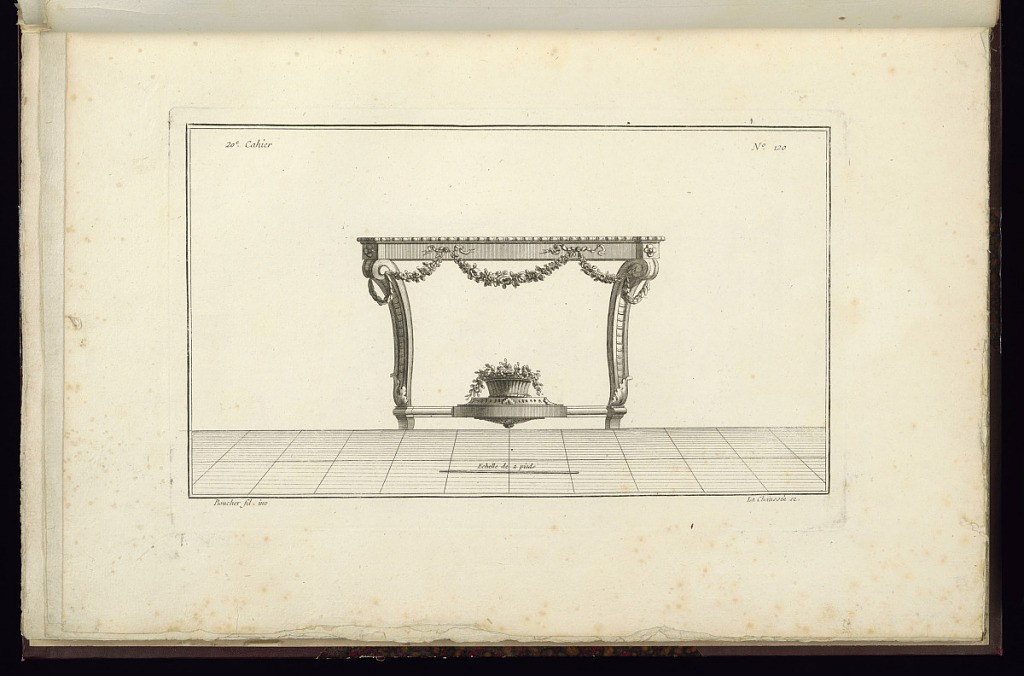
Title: Design for a Side Table with a Floral Bouquet
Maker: Juste-François Boucher, French, 1736 – 1782
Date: ca. 1775
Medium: Engraving on off white laid paper
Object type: Print
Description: Design for a side table with a rounded tabletop and a bouquet of flowers at its base. The table is decorated with curved, scroll-headed legs, an egg and dart band, floral garland, and rosettes. The plate is signed.